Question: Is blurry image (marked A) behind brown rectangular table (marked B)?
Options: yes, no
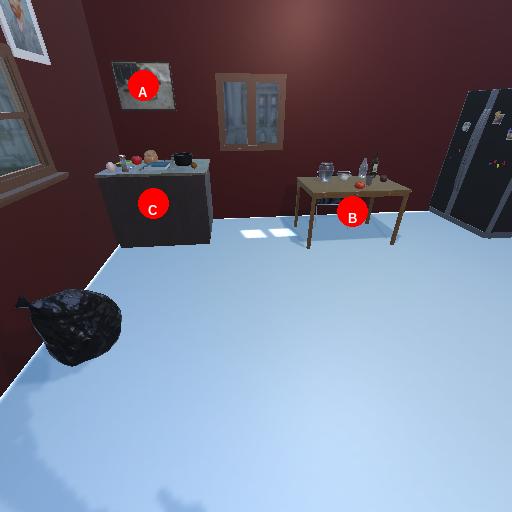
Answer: yes